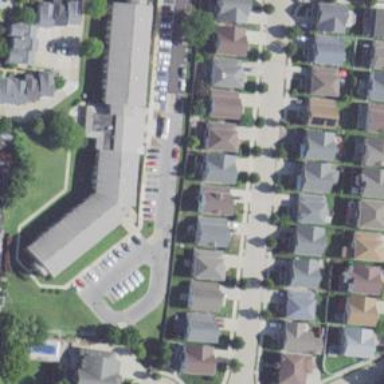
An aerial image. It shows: Residential area composed of single-family homes.